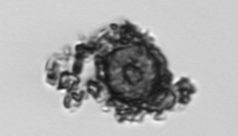
Label: Thalassiosira_TAG_external_detritus